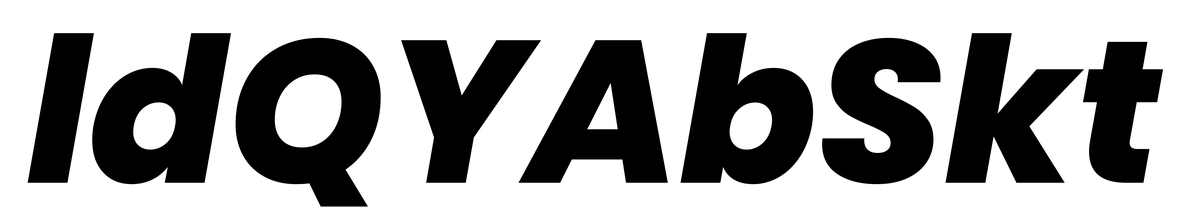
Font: Poppins-ExtraBoldItalic